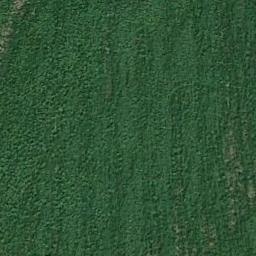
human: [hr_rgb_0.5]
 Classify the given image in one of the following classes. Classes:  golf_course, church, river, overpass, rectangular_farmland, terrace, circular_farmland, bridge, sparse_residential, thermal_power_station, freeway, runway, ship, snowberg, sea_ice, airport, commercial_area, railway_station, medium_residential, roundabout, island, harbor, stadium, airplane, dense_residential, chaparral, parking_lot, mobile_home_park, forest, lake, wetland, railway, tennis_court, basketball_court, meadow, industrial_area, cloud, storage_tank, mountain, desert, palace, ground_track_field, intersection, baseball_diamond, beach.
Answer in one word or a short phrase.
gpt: meadow